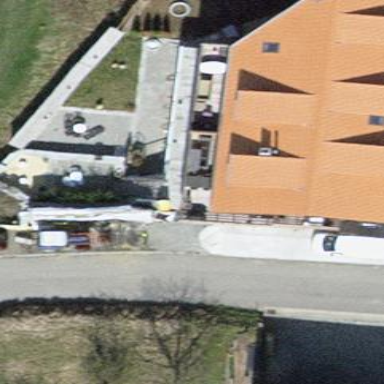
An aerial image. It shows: Gabled roof adorns the apartments building.